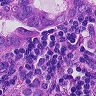
Metastatic tissue present: yes